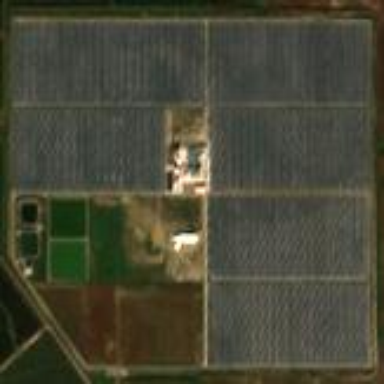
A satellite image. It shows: Solar power plant.